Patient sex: M
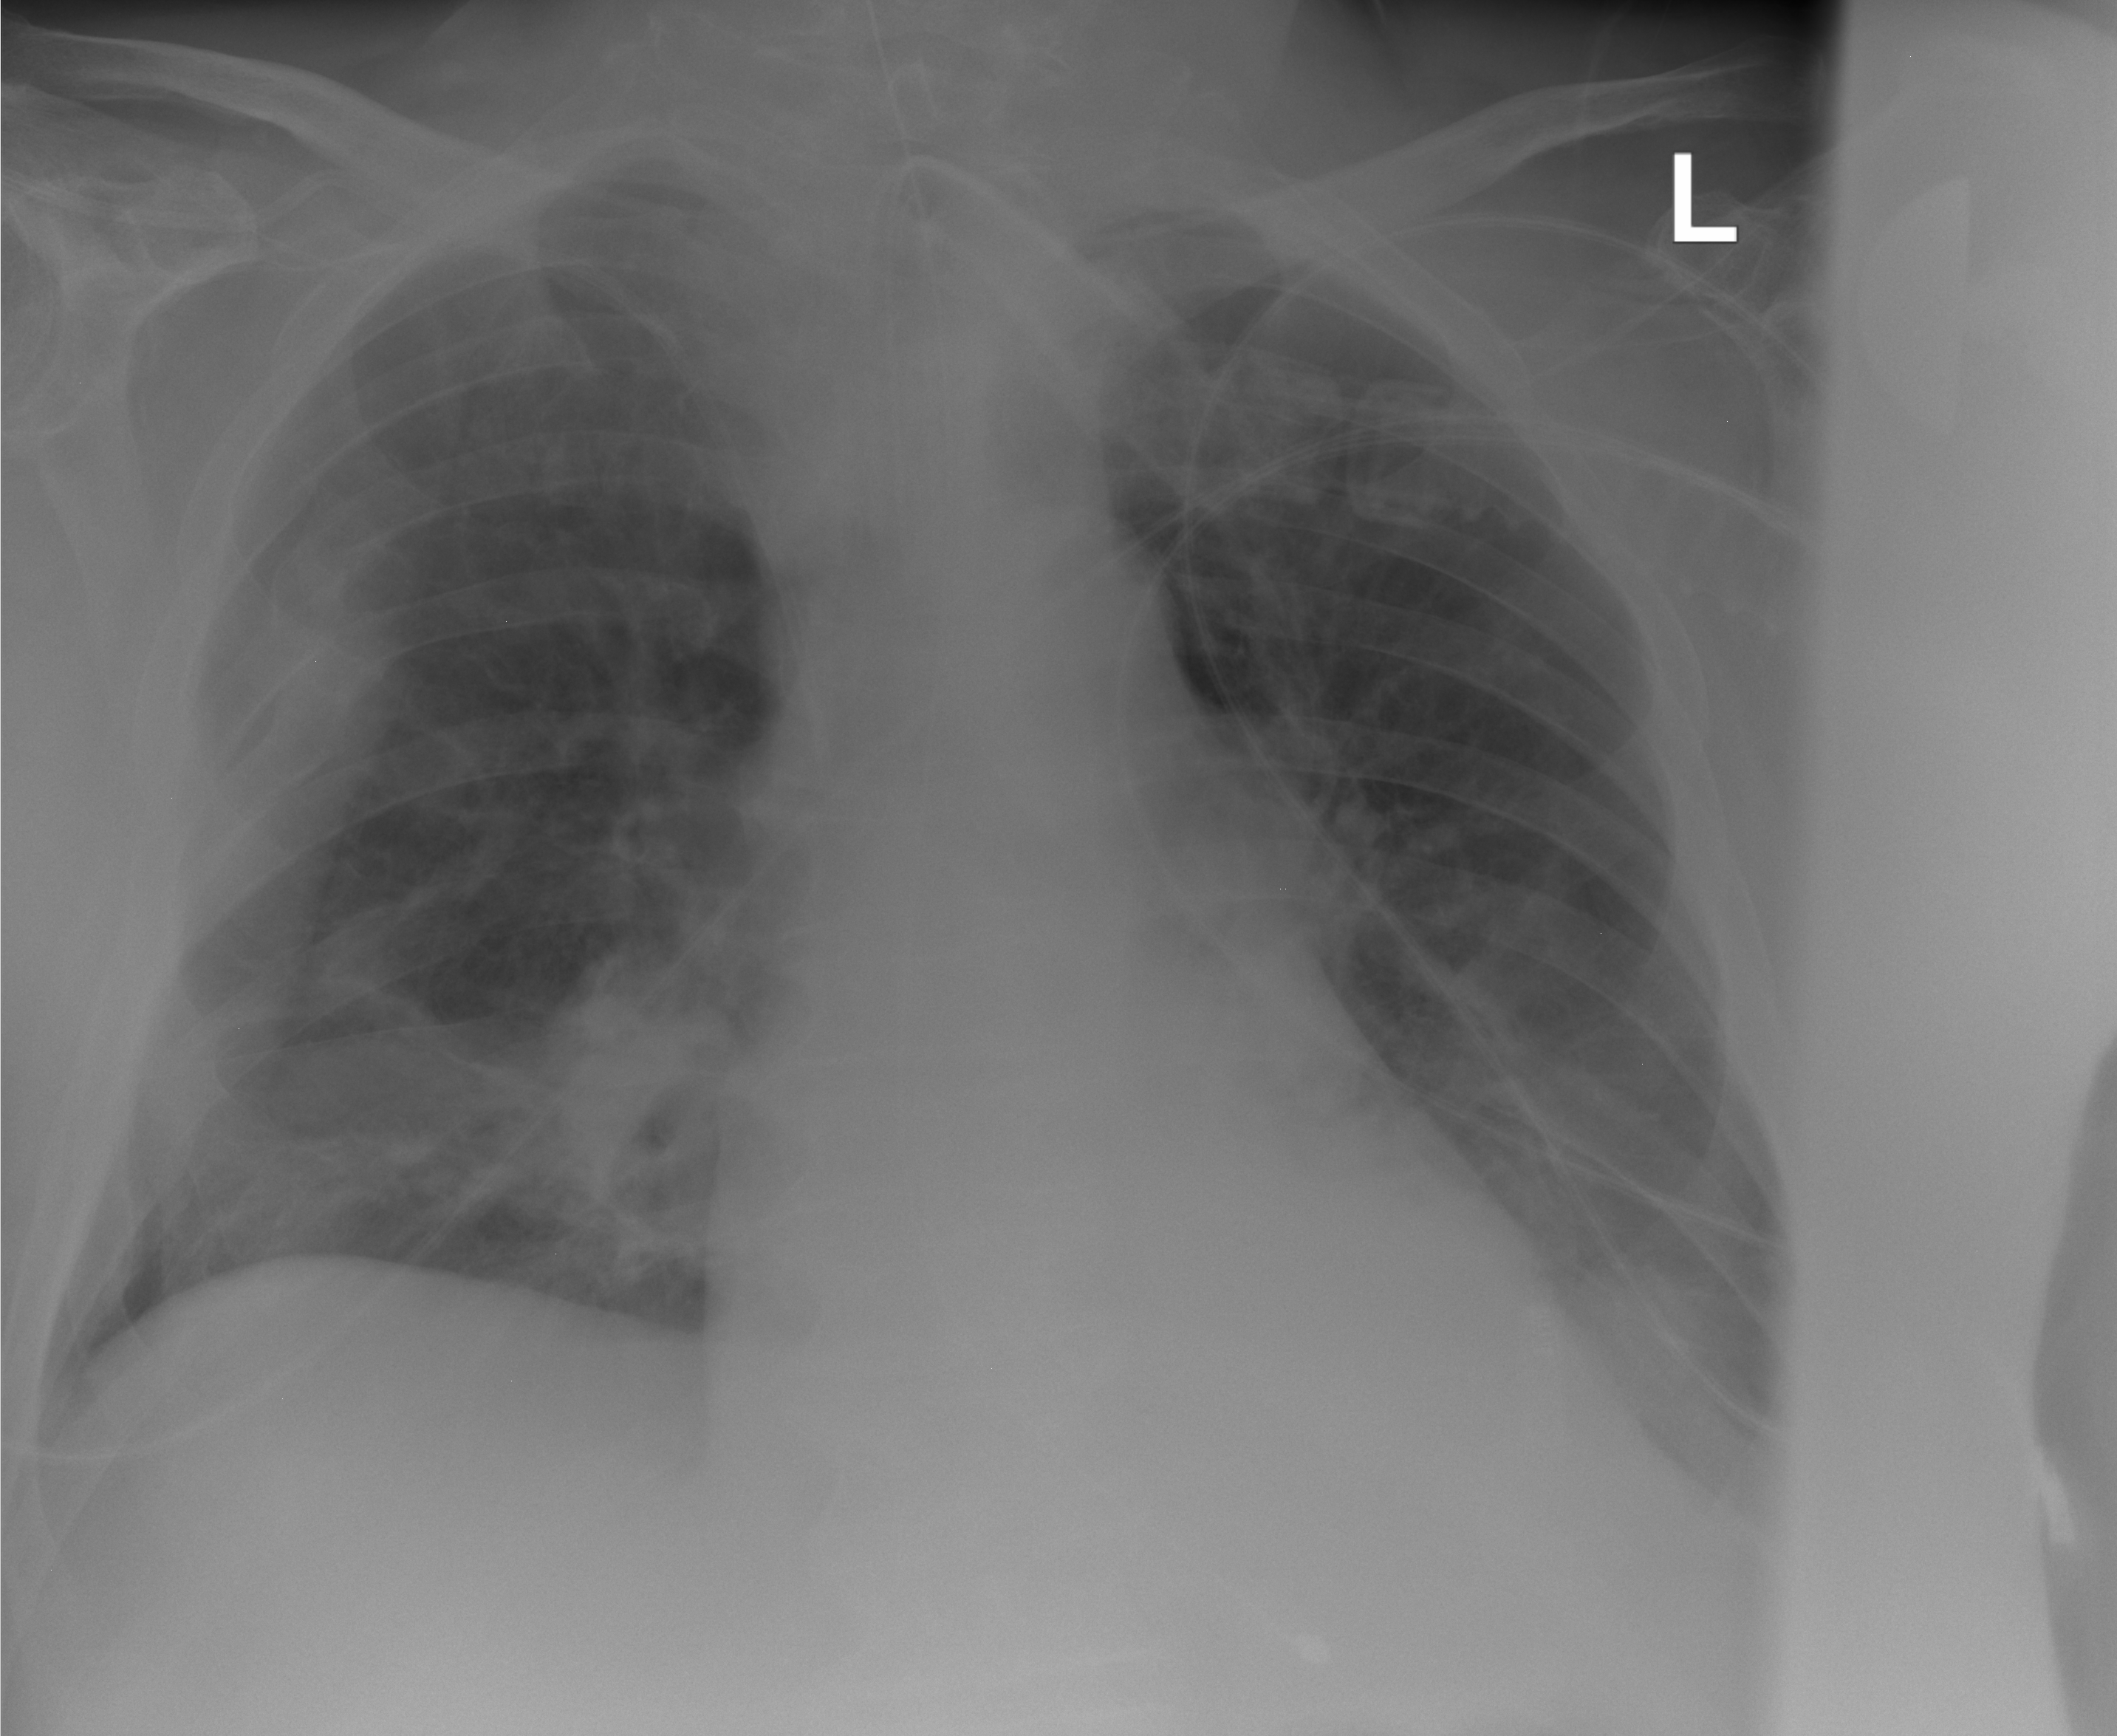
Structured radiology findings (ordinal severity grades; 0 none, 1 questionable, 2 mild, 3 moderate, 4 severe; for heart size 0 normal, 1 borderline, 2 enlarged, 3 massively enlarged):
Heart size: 2
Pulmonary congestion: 0
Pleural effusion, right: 0
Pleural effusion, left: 0
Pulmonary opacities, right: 1
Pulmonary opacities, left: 0
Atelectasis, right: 1
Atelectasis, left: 2